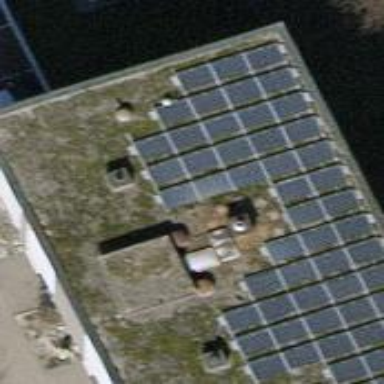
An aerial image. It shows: Solar power generator utilizing photovoltaic technology with solar photovoltaic panels.